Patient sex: M
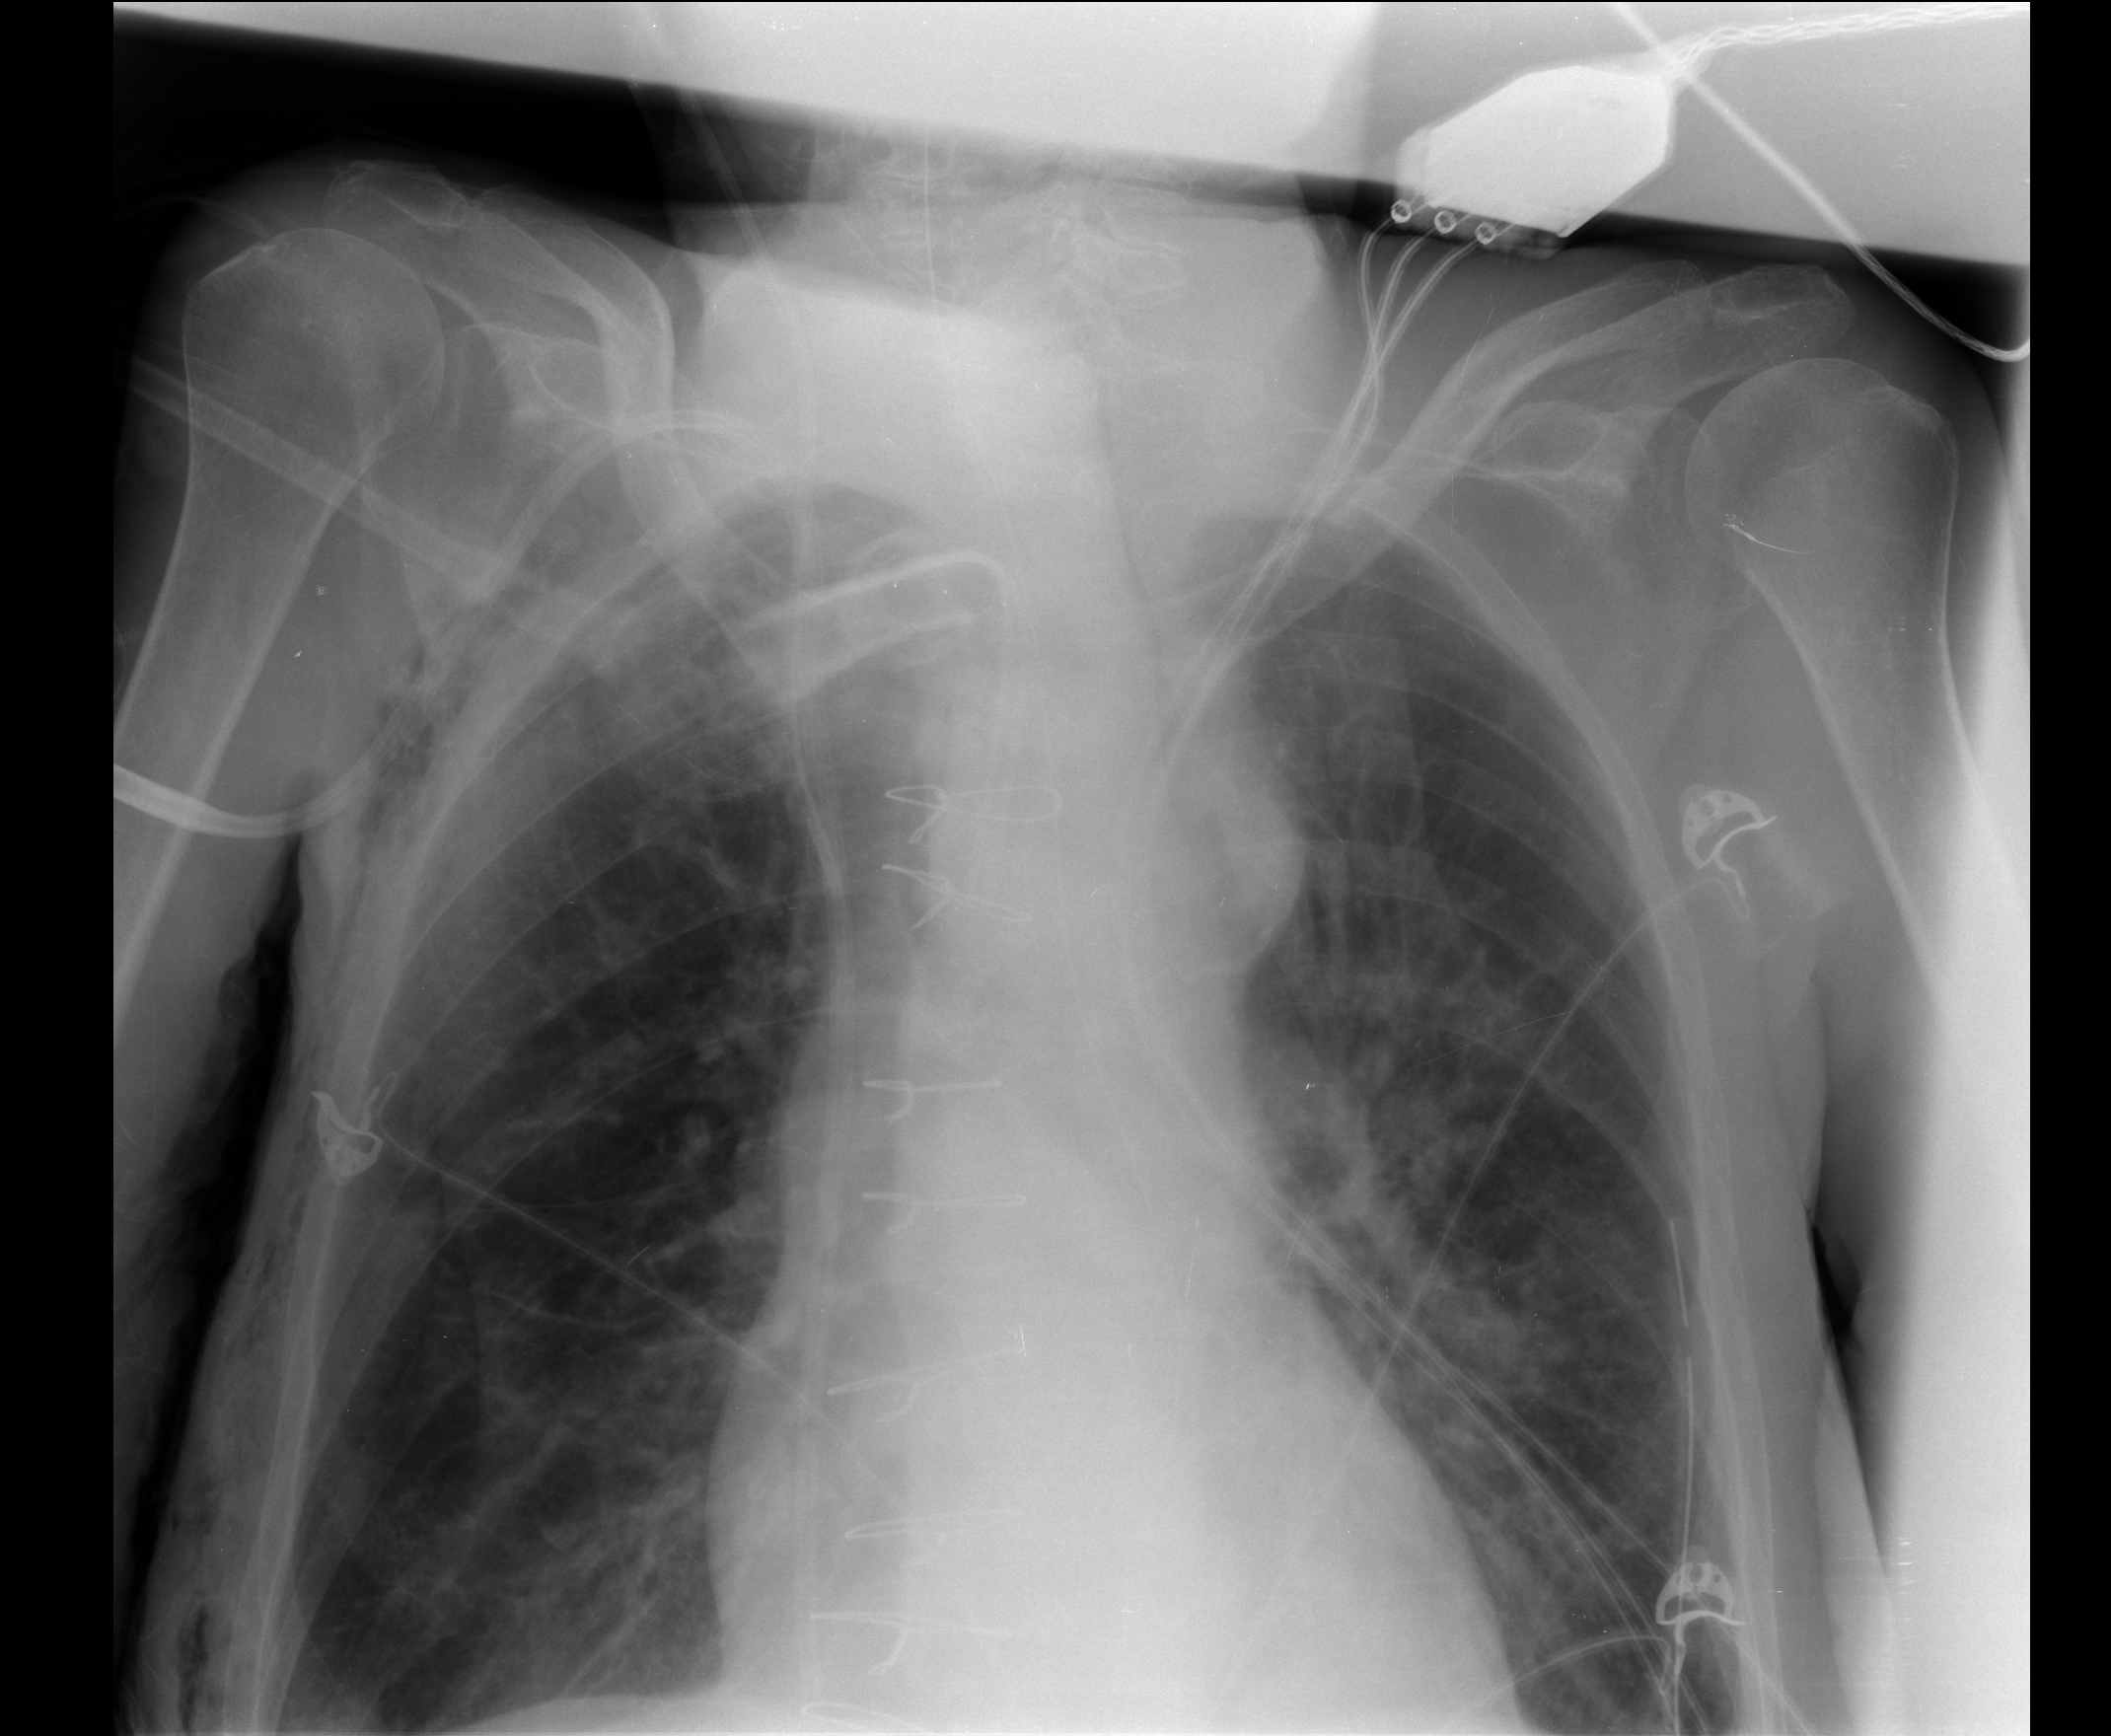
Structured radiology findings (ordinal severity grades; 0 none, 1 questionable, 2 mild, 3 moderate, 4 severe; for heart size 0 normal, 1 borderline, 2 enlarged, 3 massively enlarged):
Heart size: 0
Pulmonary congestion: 1
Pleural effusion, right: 0
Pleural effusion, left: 0
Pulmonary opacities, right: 0
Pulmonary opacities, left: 0
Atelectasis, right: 0
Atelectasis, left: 0